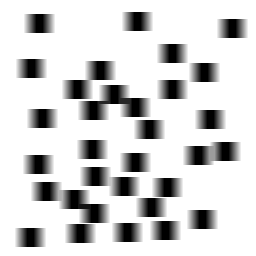
Squares: 32
Triangles: 0
Stars: 0
Total shapes: 32